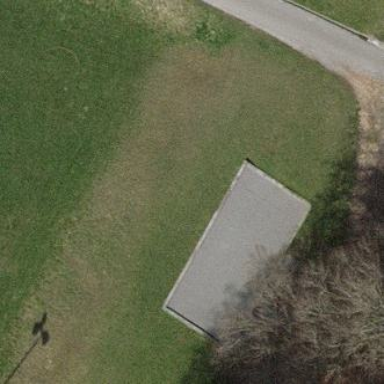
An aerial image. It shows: Pitch designated for boules game.